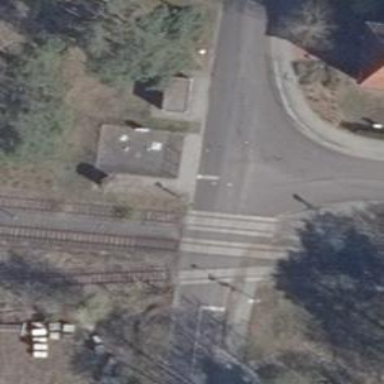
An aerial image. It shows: Level crossing along the railway.